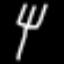
Label: fork